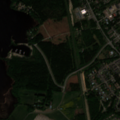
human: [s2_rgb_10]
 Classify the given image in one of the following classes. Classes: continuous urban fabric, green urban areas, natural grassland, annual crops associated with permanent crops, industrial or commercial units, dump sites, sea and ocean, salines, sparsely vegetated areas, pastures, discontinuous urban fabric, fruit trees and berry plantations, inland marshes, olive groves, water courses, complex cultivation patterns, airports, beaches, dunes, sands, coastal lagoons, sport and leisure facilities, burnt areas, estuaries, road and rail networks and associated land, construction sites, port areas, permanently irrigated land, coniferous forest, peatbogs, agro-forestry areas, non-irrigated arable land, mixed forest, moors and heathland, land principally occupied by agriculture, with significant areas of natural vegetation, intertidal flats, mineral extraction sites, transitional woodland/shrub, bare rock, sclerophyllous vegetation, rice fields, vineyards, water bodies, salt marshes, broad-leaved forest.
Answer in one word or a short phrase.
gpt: discontinuous urban fabric, non-irrigated arable land, mixed forest, water bodies